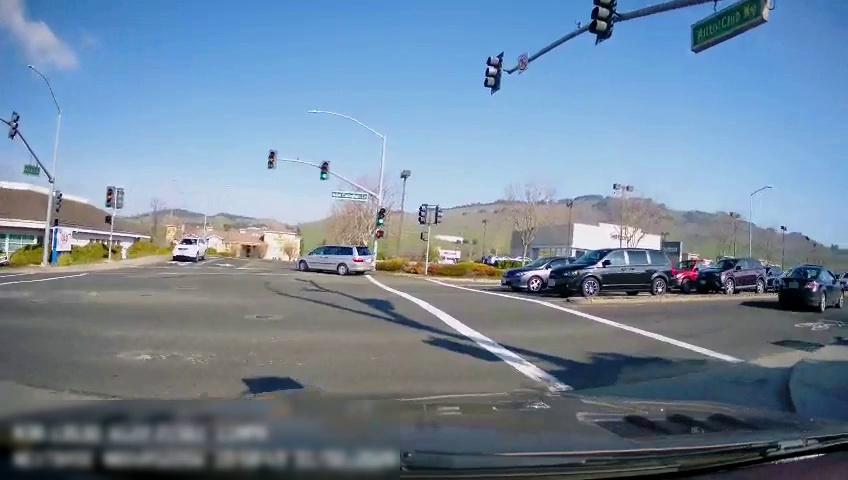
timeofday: Day
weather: Sunny
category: Drivable Space
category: Vehicles | Car
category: Vehicles | Truck
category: Vehicles | SUV
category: Vehicles | Van
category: Vehicles | Car
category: Vehicles | Van
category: Vehicles | Car
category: Vehicles | SUV
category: Traffic | Lights
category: Traffic | Signs
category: Traffic | Lights
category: Traffic | Lights
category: Traffic | Lights
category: Traffic | Lights
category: Traffic | Lights
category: Traffic | Signs
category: Traffic | Lights
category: Traffic | Lights
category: Traffic | Lights
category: Traffic | Lights
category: Traffic | Lights
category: Traffic | Signs
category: Traffic | Lights